Field crop: maize
Growth stage: 2
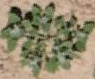
Species: chenopodium